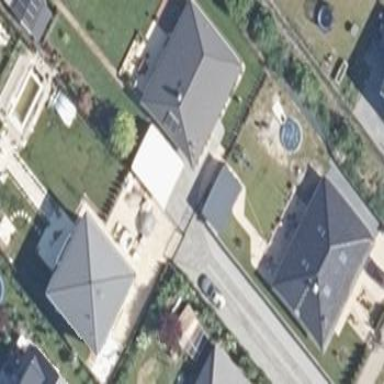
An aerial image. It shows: House with hipped roof.